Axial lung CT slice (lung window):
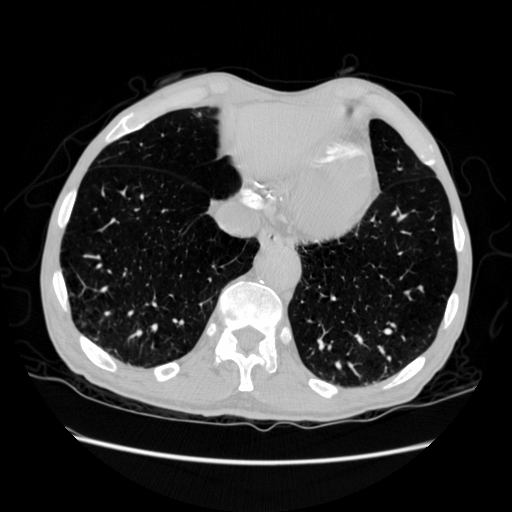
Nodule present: no